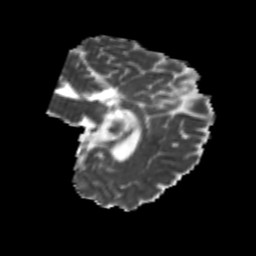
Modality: MD
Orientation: sagittal
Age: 21
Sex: male
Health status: healthy
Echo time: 0.074 s